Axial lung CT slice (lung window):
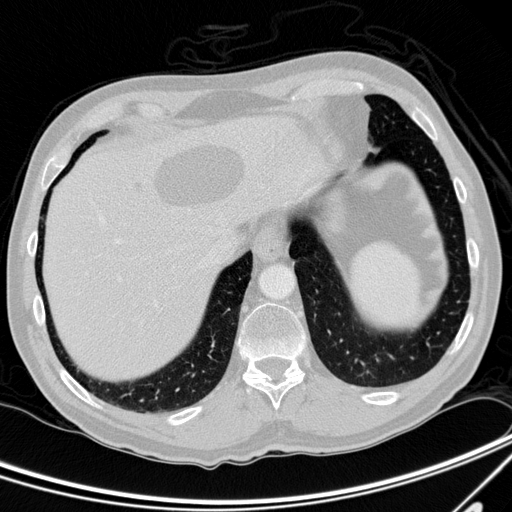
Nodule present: no